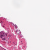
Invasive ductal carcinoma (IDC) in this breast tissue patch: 0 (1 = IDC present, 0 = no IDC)